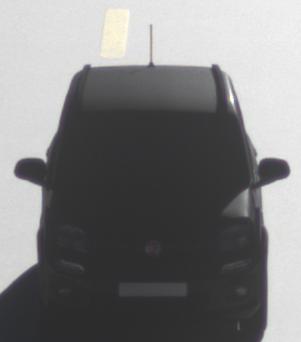
Make: Fiat
Model: Panda 1.2 8V
Detailed model: Panda (312)
Model produced from: 2013/02
Model produced until: 2013/12
Doors: 5
Color: black
Road condition: dry road
Daytime: morning or afternoon
Contrast: high contrast